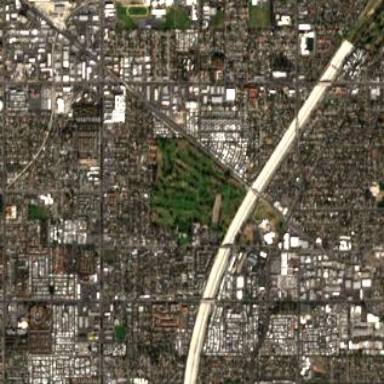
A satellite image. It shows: Golf course.